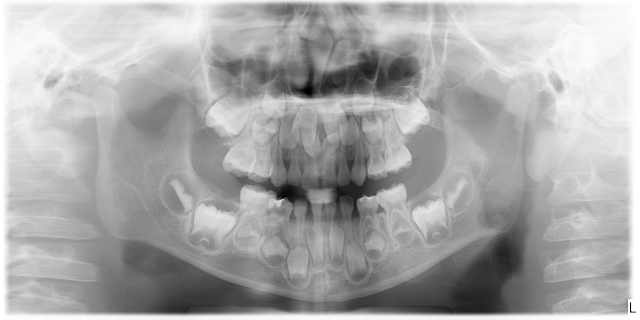
child